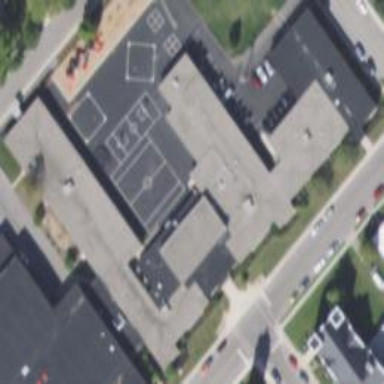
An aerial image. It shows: Orange-colored school building.